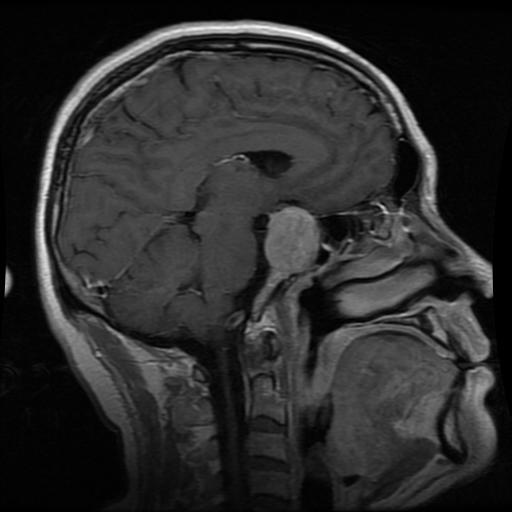
Label: pituitary